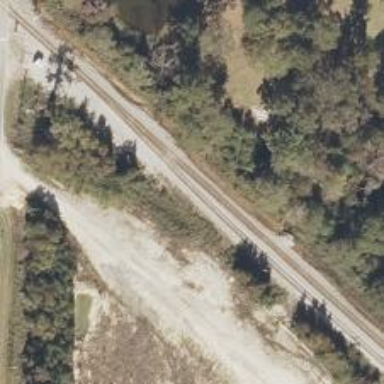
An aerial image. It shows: Rail spur service.